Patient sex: F
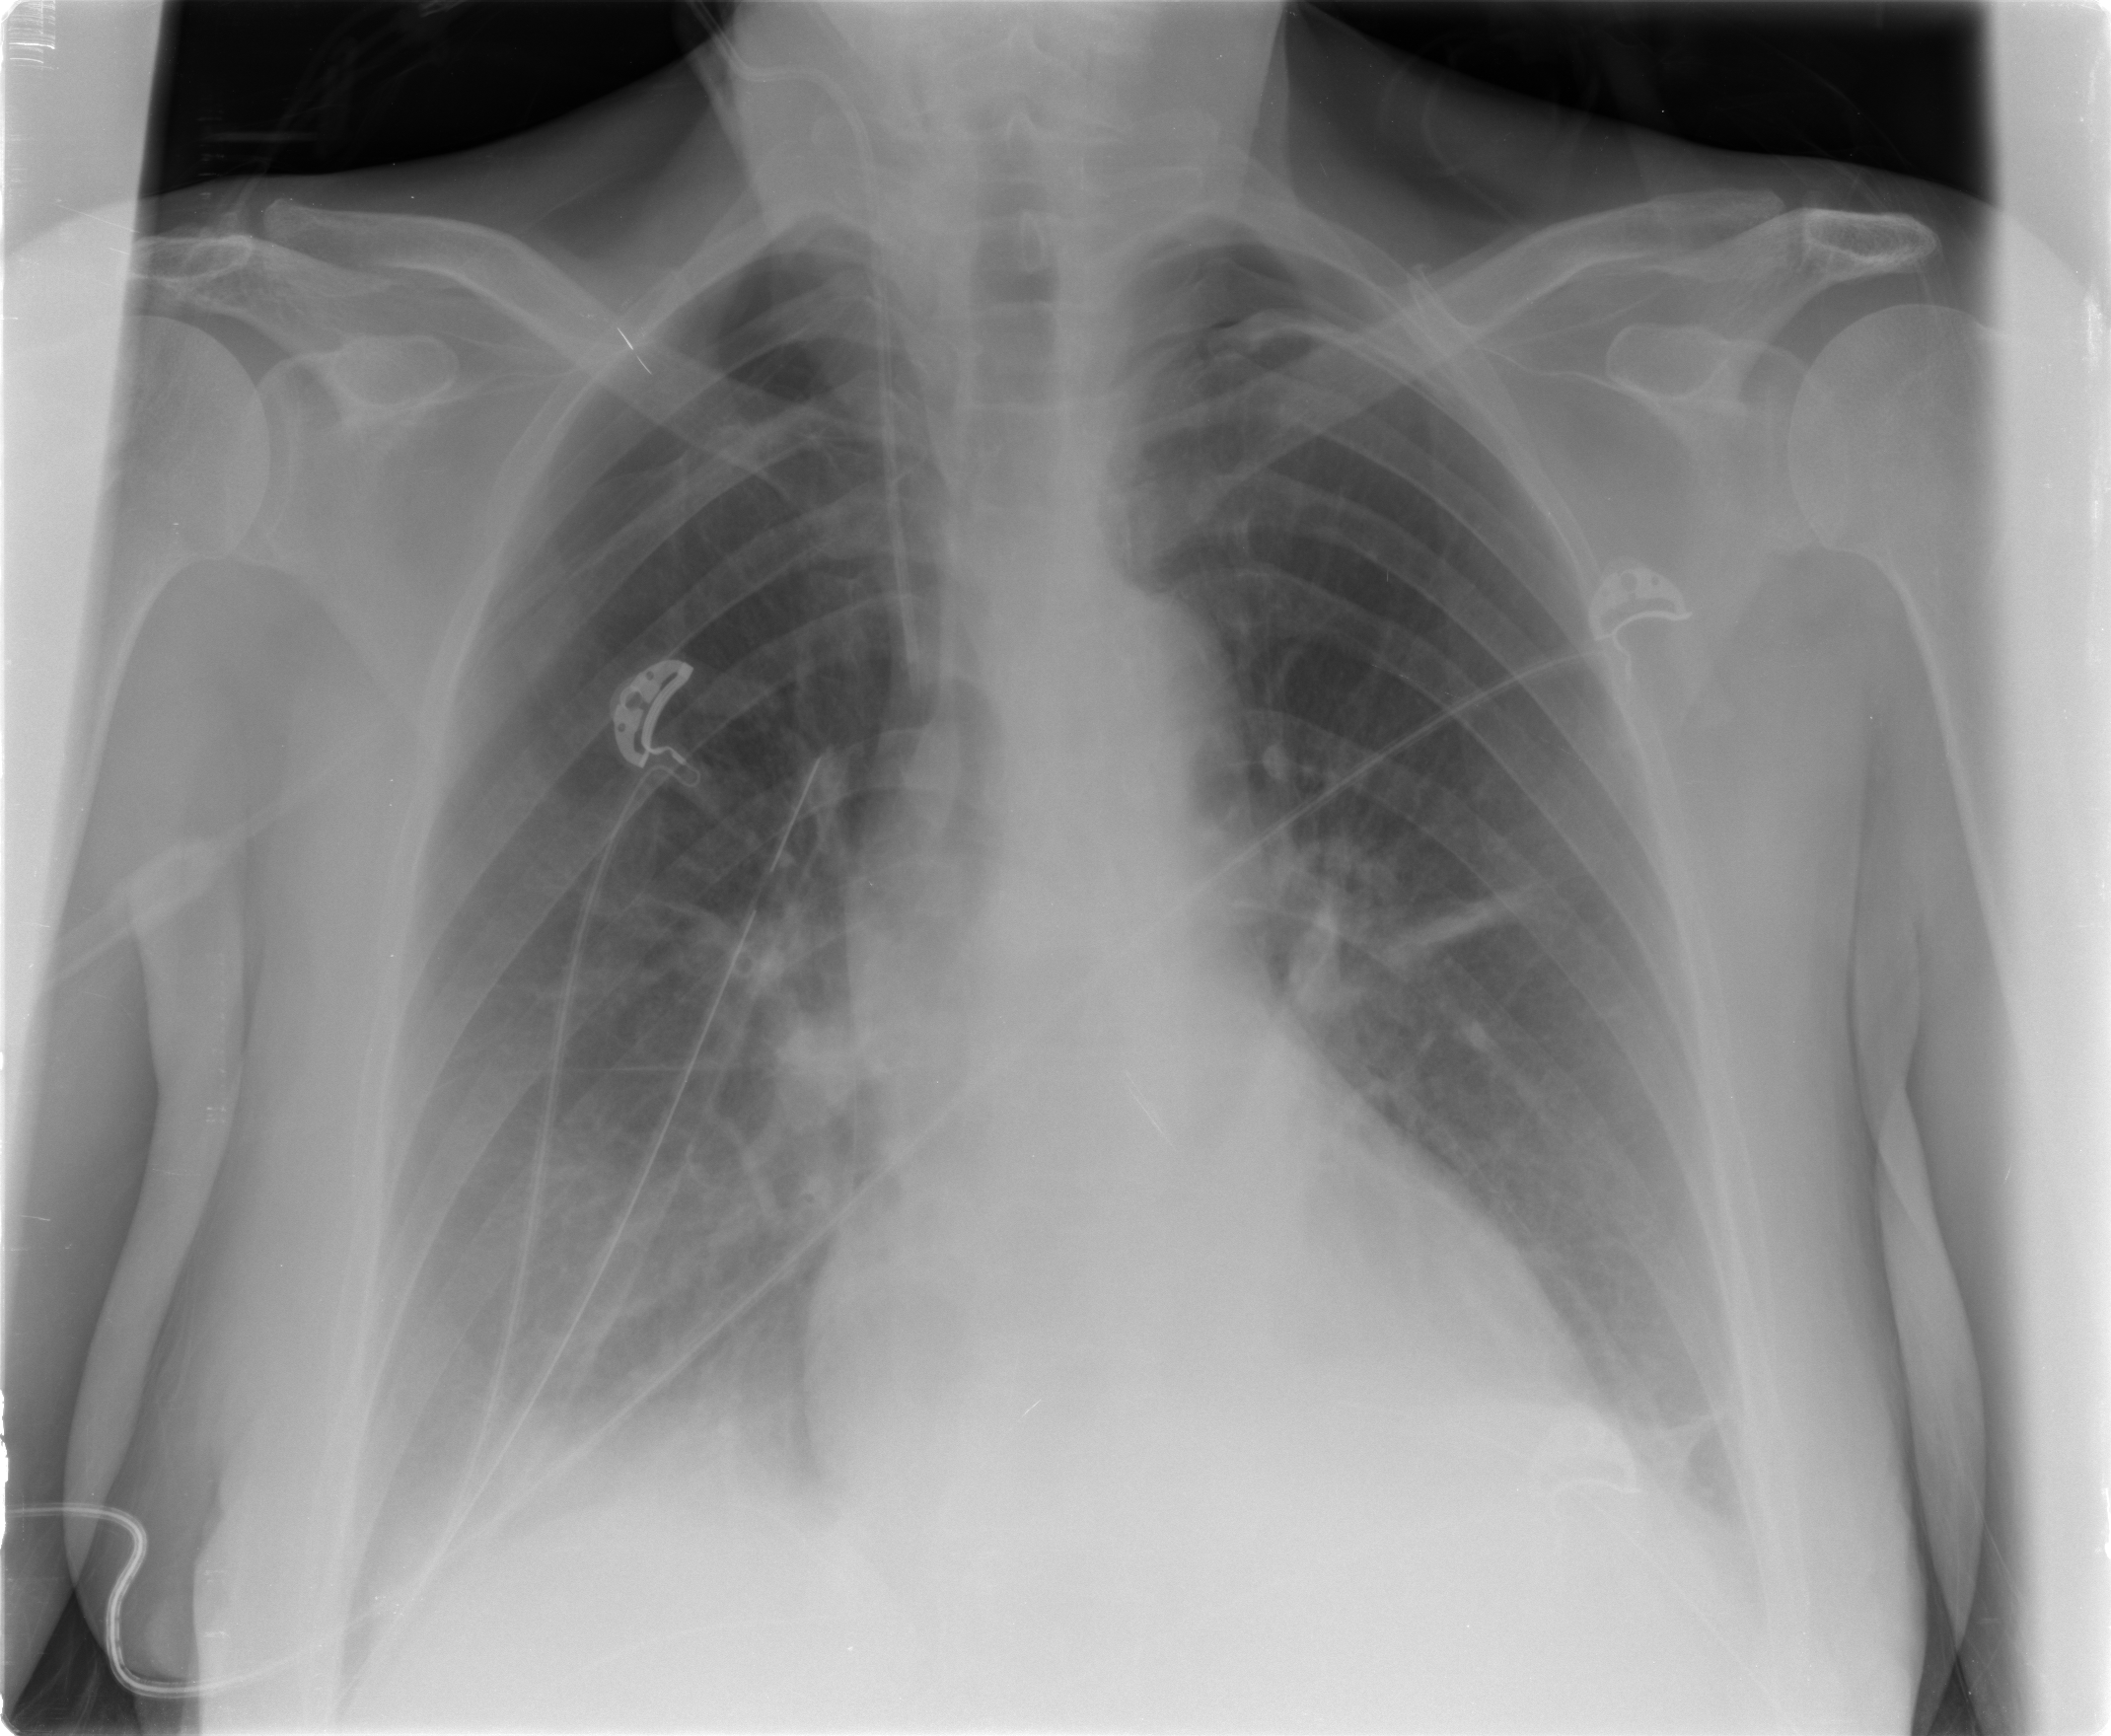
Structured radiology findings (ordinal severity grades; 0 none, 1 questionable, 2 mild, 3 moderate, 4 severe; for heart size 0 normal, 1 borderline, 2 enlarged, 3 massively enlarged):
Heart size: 0
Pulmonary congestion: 2
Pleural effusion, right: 2
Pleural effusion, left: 2
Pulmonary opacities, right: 0
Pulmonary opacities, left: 0
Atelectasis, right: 2
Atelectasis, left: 2